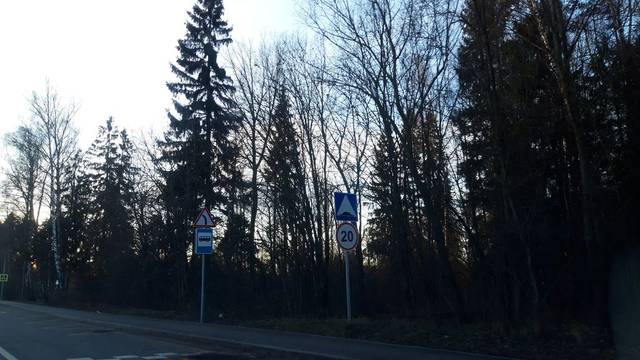
Region: Russia
Coordinates: 55.993, 37.246